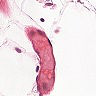
Metastatic tissue present: no